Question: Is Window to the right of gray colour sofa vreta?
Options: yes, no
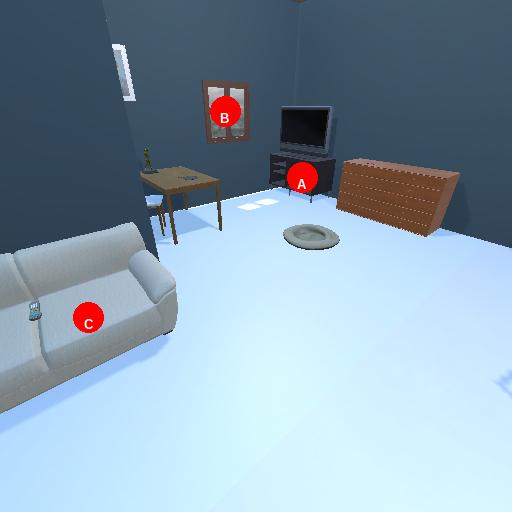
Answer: yes